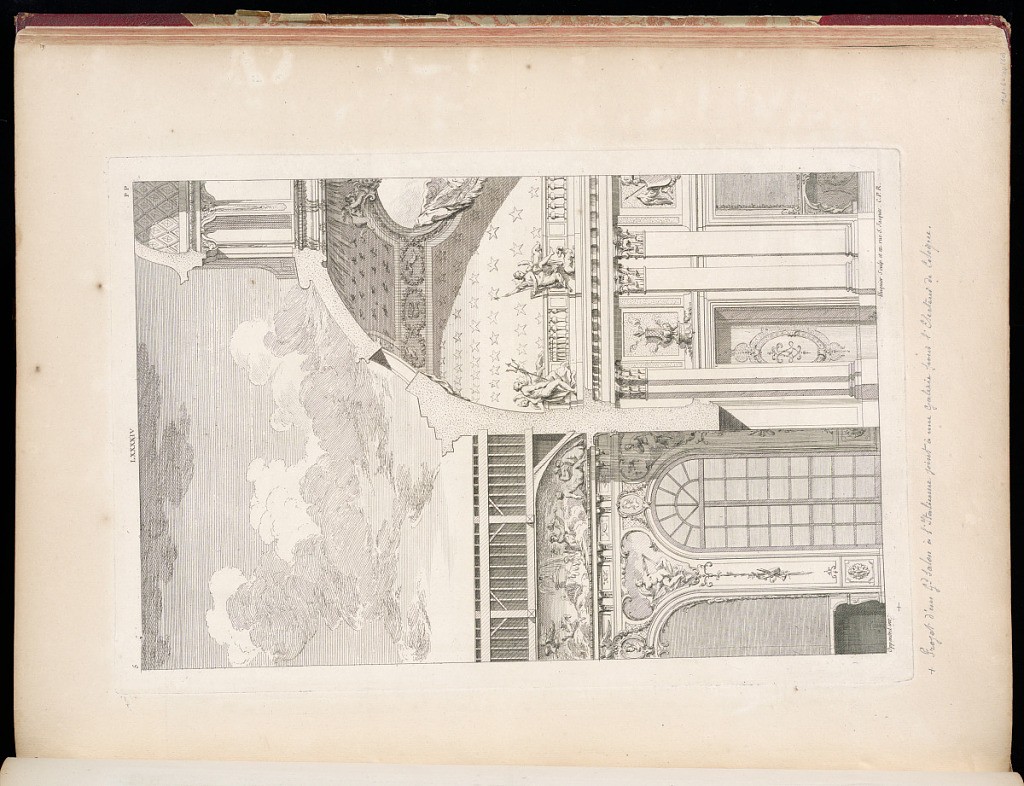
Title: Cross Section of a Salon and a Gallery
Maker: Gilles-Marie Oppenord, French, 1672–1742
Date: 1749-1761
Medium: Etching and engraving on laid paper
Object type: Bound print
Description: Cross section showing two adjoining interiors. The interior on the left is decorated with panel trophies, overdoor paintings, portraits in cartouches, and a scene of mythological subject matter. The larger interior on the right features mythological statues at the base of the star-covered dome. A graphite inscription at the bottom of the page indicates that this design was part of a project for an Italian-style salon joined to a gallery for the Elector of Saxony. The plate is signed and numbered.